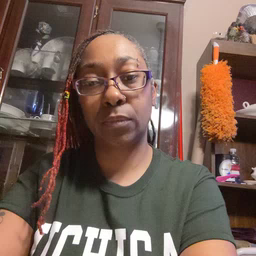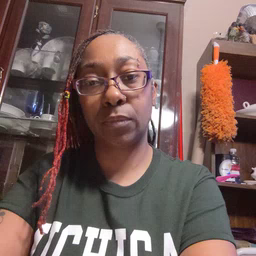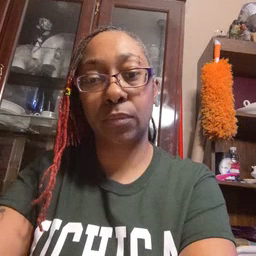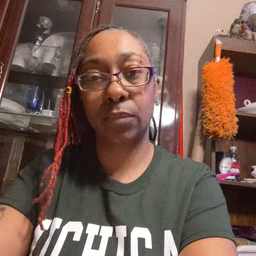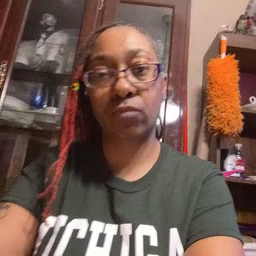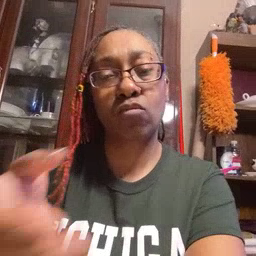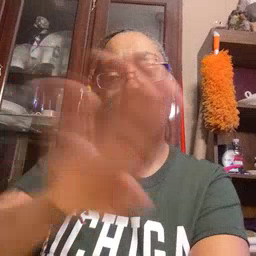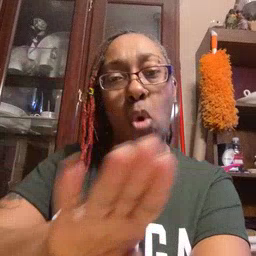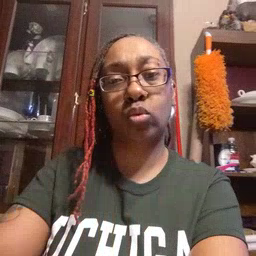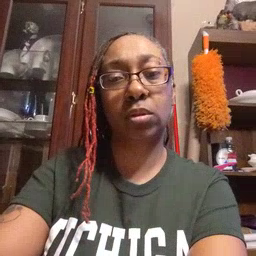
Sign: close